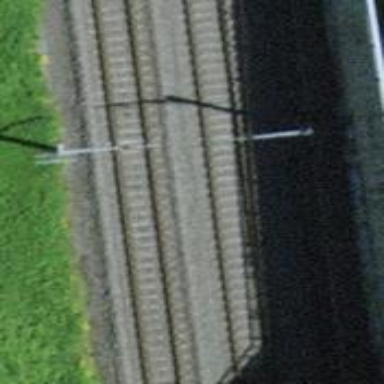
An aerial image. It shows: Railway with electrified contact lines.